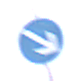
Verkehrszeichen: VorgeschriebeneVorbeifahrtRechts
Umgebung: Outdoor, Nature
Tageszeit: Midday
Wetter: Overcast
Licht: Natural
Jahreszeit: NotSpecified
Kontrast: LowContrast